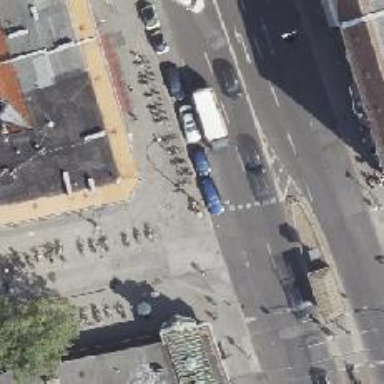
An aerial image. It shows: Bicycle parking located on the sidewalk.